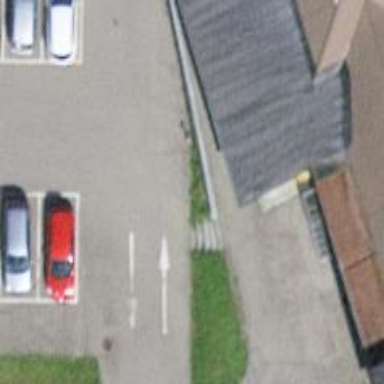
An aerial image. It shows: Steps on sett surface road.